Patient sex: M
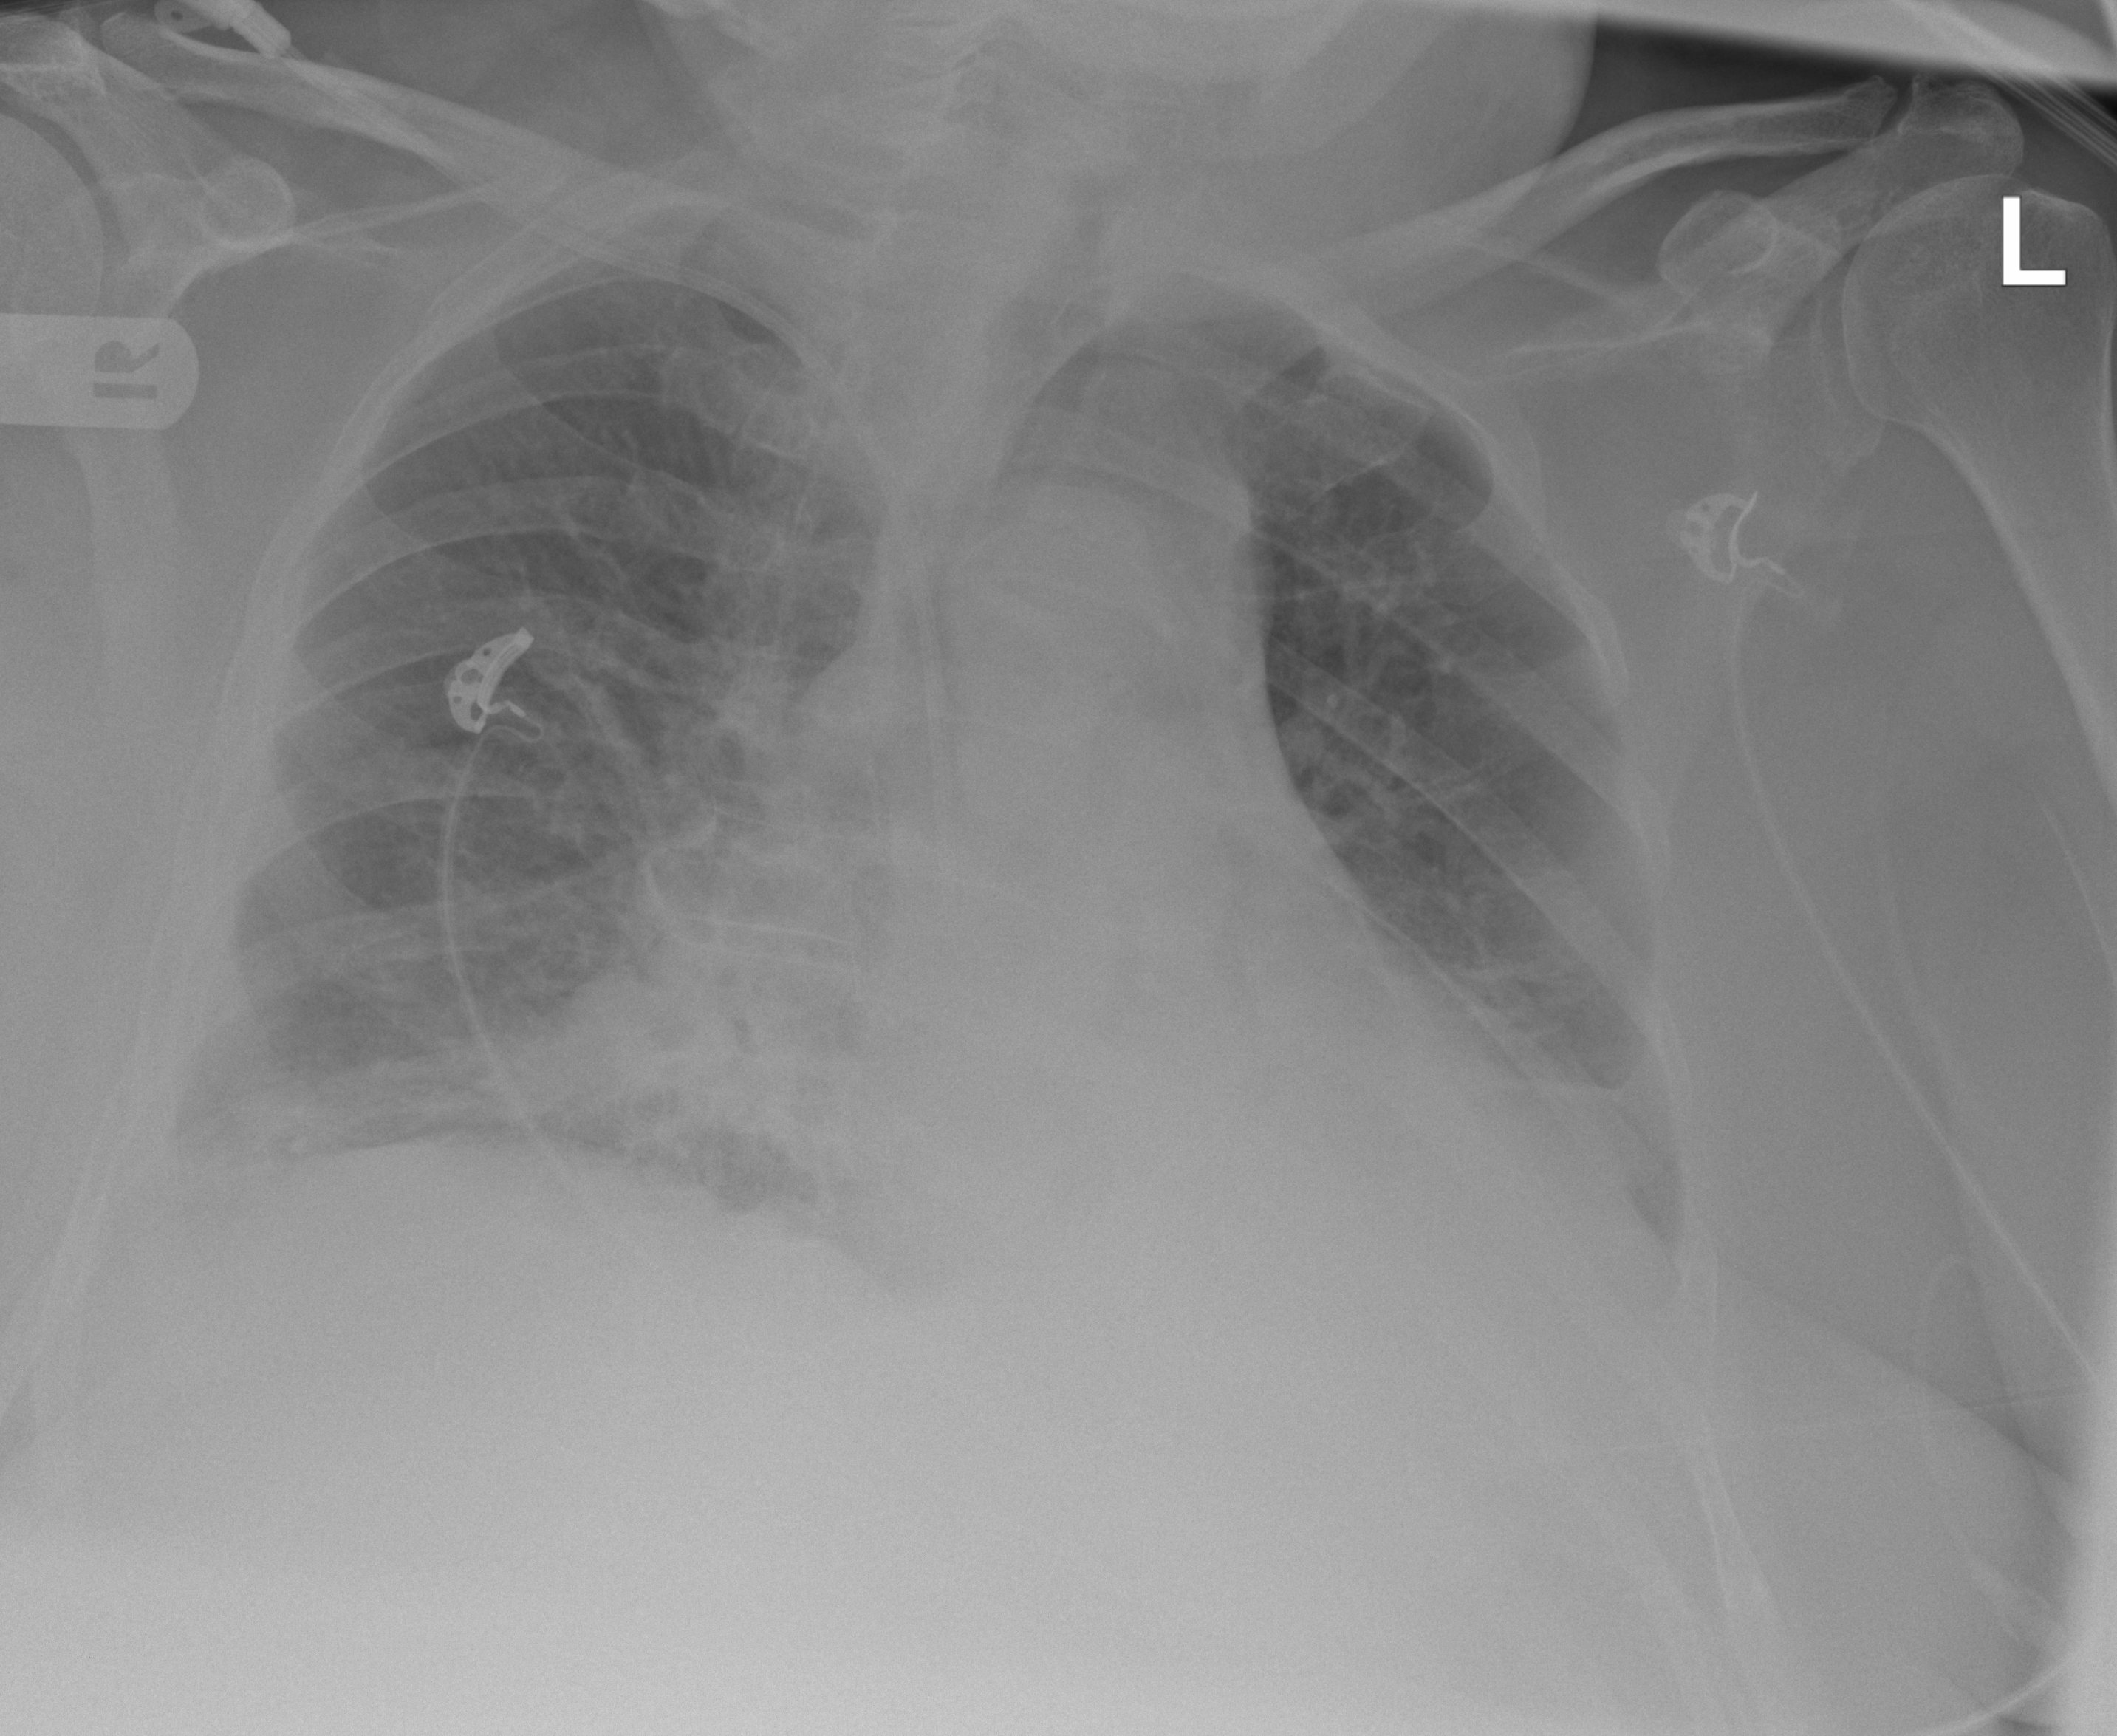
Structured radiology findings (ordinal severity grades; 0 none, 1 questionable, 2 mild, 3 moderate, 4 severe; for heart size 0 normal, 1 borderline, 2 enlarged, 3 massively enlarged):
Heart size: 0
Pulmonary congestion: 2
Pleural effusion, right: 2
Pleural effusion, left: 2
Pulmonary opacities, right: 3
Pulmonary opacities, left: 0
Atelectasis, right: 2
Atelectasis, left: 2